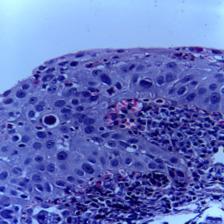
Diagnosis: OSCC